Question: I'm running FindBugs in Maven and my IntelliJ. I'd like to ensure that executing FindBugs in either tool results in the same analysis. It'd be confusing to developers if IntelliJ and Maven output different errors/warnings when running the static analysis tool.
'''
<plugin>
<groupId>org.codehaus.mojo</groupId>
<artifactId>findbugs-maven-plugin</artifactId>
<version>2.5.4-SNAPSHOT</version>
</plugin>
'''

I see that FindBugs can be configured in Maven with different 'Thresholds' and 'Efforts', but how can I synchronize IntelliJ's and Maven's FindBugs config?
Example:
'''
<plugin>
<groupId>org.codehaus.mojo</groupId>
<artifactId>findbugs-maven-plugin</artifactId>
<version>2.5.4-SNAPSHOT</version>
<configuration>
<effort>Max</effort>
<threshold>Low</threshold>
...
</plugin>
'''
<URL>
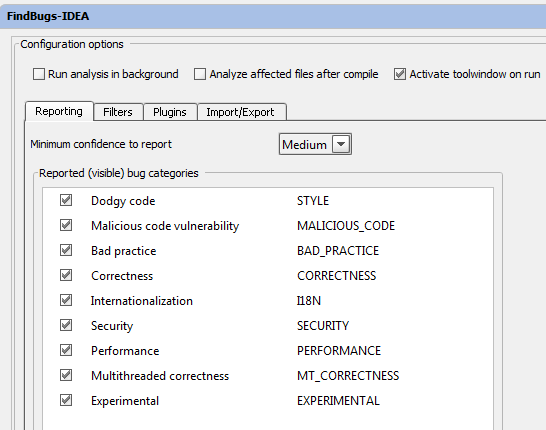
Answer: 1. Go to Settings (Control + Alt + S)
2. Go to FindBugs
3. Click Advanced (requires scrolling down in a tab - look at red boxed area in the below screenshot)
4. Set Analysis Effort based on POM effort
5. Set Confidence Level based on POM threshold